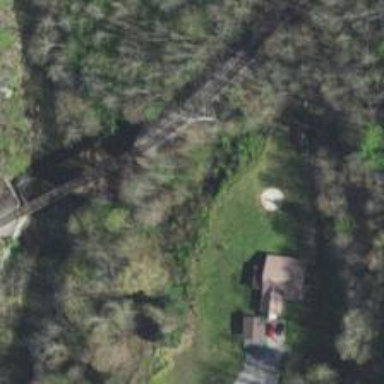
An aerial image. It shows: Railway bridge.